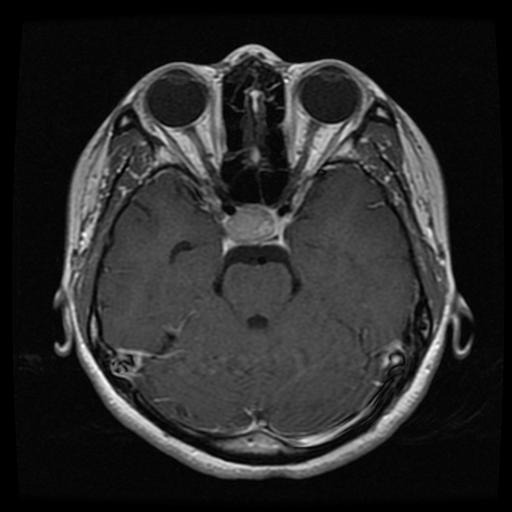
Label: pituitary